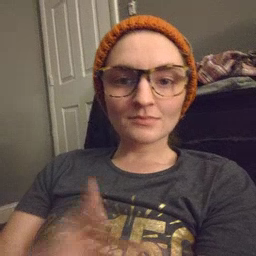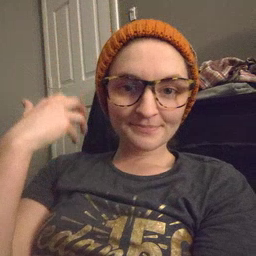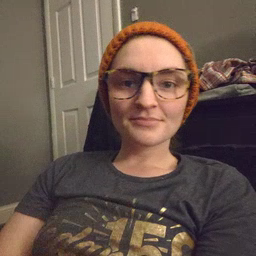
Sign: lion